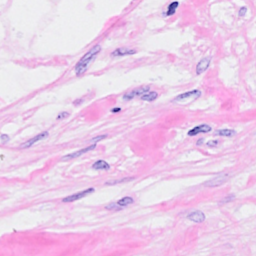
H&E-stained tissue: Breast